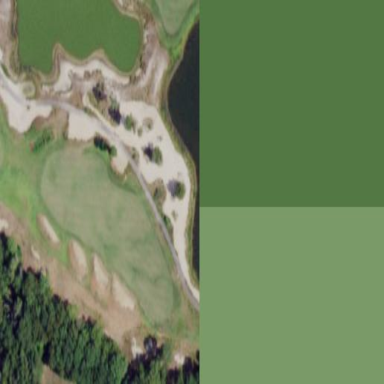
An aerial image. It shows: Water hazard in golf course. The hazard is natural water feature.